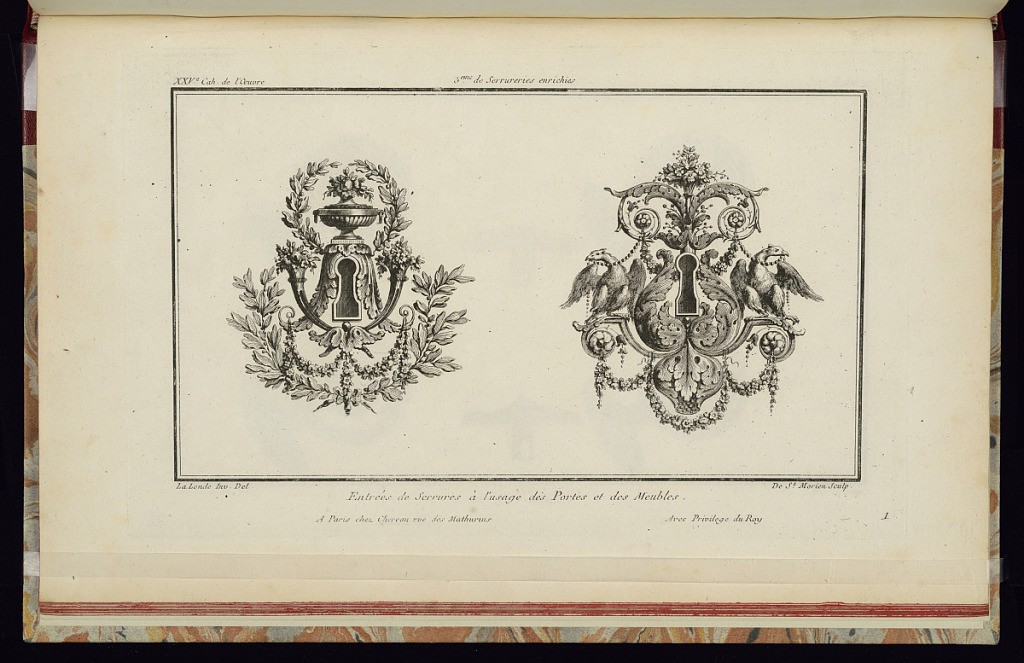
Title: Entrées de Serrures à l’usage des Portes et des Meubles
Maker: Richard de Lalonde, French, active 1780–96
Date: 1775-1788
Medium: Etching on off-white laid paper
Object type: Print
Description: Two designs for the key entry of a lock. The one on the left is decorated with a wide, gadrooned vase of flowers, wreath of leaves, cornucopia filled with flowers, and garland of flowers. The one on the right is decorated with birds with beads in their beaks on either side of the key port; it also features garlands of flowers, scrolling acanthus leaves, and a bouquet of flowers. The plate is signed and numbered.